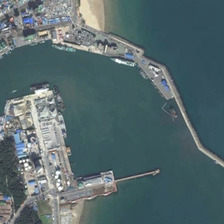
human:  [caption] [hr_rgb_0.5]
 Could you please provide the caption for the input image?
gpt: several boats are in a port near many buildings .

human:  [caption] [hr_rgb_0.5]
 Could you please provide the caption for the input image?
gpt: several boats are in a port near many buildings .

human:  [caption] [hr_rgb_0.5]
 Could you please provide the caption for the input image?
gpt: several boats are in a port near many buildings .

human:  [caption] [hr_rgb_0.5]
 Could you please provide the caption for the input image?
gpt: several boats are in a port near many buildings .

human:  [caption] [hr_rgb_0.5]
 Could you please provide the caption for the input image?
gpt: several boats are in a port near many buildings .